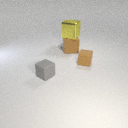
small brown rubber cube in front of large brown rubber cube